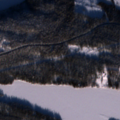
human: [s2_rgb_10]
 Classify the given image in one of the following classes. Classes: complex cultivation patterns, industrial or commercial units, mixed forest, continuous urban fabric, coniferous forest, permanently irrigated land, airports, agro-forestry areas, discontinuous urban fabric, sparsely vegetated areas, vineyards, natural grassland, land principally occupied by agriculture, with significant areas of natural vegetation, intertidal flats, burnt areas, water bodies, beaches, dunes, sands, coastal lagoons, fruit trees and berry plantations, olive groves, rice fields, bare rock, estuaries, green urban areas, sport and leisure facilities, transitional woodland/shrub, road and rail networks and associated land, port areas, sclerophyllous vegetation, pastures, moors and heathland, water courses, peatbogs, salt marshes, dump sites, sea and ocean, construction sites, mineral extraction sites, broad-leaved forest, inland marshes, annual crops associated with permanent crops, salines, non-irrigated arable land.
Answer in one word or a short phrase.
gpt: land principally occupied by agriculture, with significant areas of natural vegetation, coniferous forest, water bodies